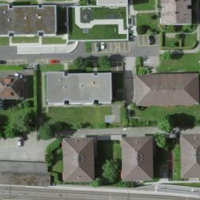
EUNIS habitat code: 55
Species observed at this site:
Impatiens parviflora